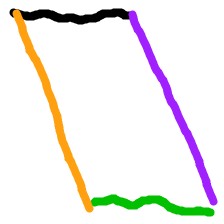
Shape: parallelogram